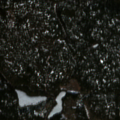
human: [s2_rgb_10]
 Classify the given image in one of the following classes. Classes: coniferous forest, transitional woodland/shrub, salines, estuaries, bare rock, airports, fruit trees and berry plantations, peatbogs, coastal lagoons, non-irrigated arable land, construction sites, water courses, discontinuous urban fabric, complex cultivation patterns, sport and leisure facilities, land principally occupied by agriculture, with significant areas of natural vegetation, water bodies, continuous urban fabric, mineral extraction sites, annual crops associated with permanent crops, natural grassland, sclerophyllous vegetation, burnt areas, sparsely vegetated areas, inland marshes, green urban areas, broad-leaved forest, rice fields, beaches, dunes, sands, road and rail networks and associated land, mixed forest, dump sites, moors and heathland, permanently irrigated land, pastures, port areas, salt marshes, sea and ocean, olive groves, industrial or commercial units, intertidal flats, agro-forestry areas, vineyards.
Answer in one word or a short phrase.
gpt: coniferous forest, transitional woodland/shrub